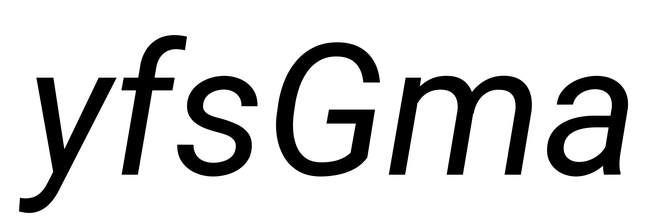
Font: Roboto-Italic_Italic